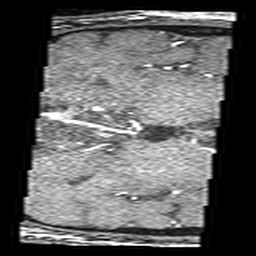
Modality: angio
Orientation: coronal
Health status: ill
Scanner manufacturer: siemens
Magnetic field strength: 3 T
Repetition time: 0.027 s
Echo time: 0.00401 s